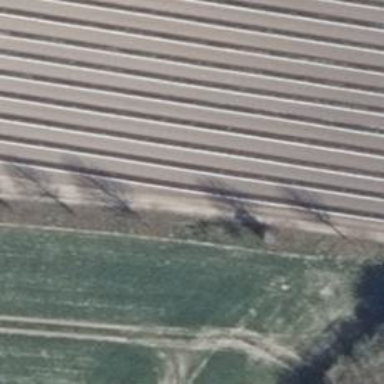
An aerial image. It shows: Row of trees in natural setting.